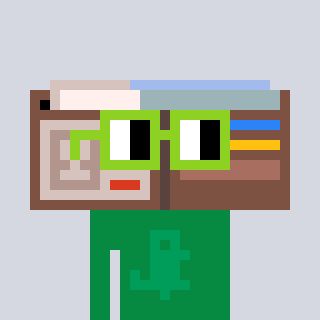
a pixel art character with square light green glasses, a wallet-shaped head and a green-colored body on a cool background